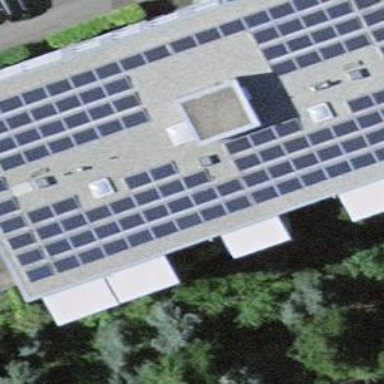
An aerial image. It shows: Solar power generator using photovoltaic method with solar photovoltaic panel types.